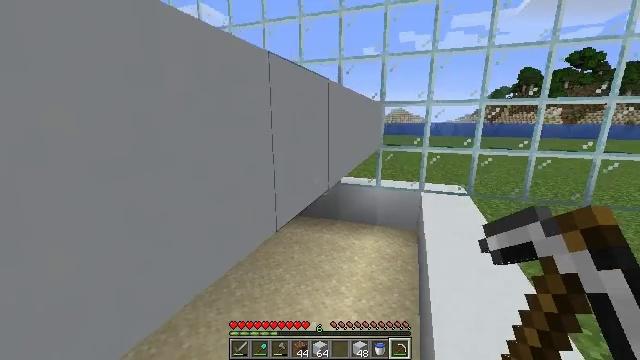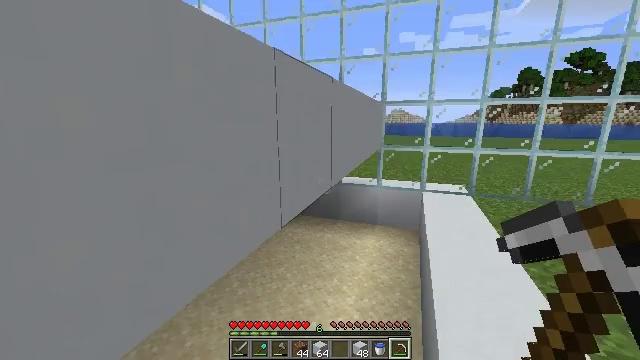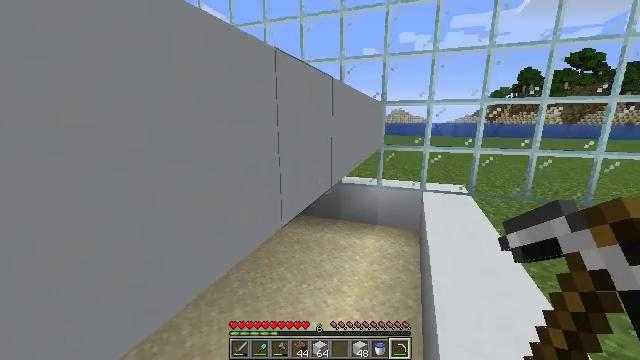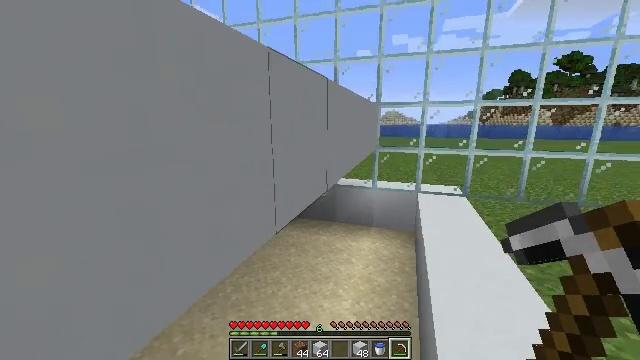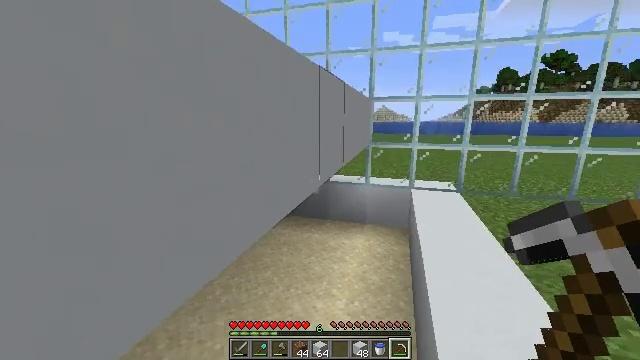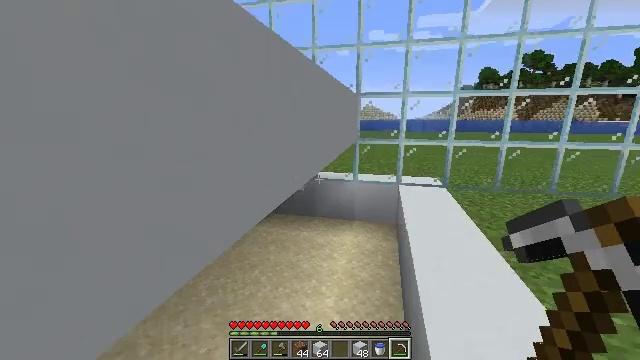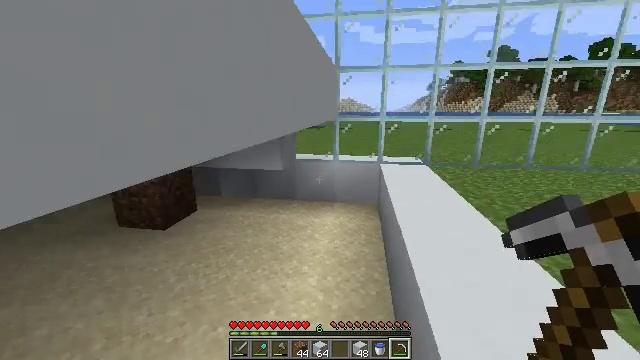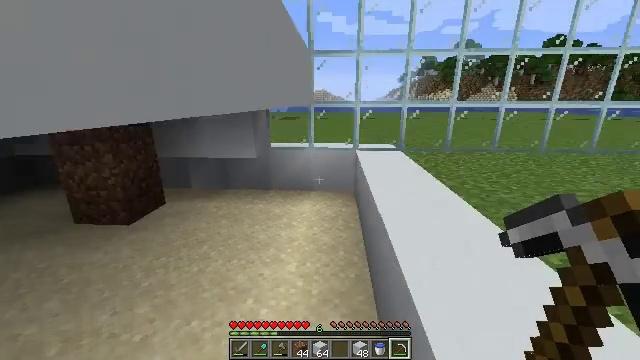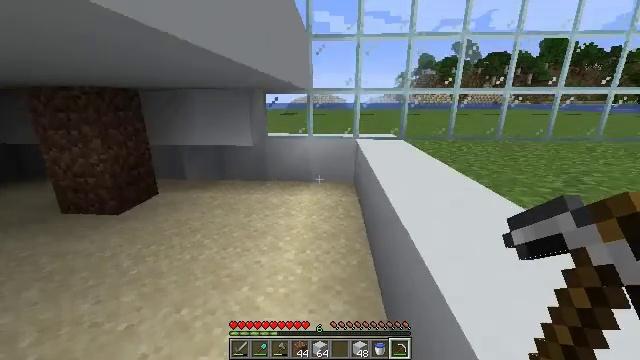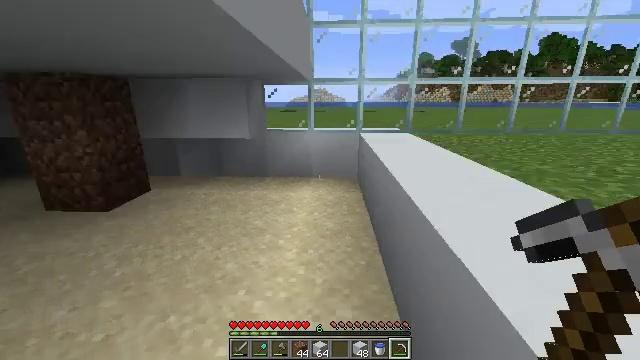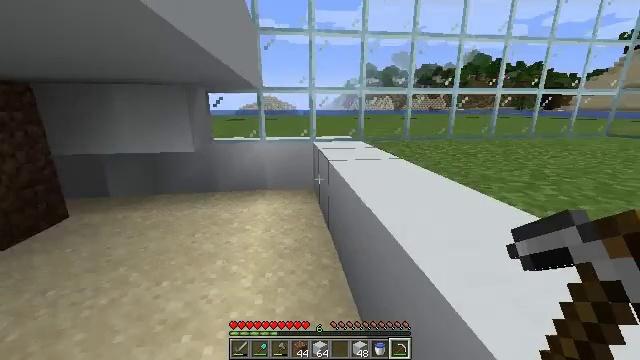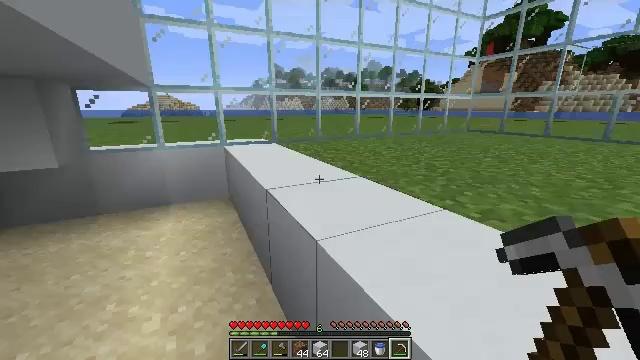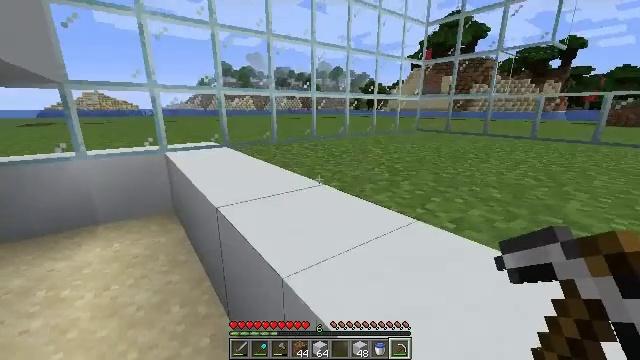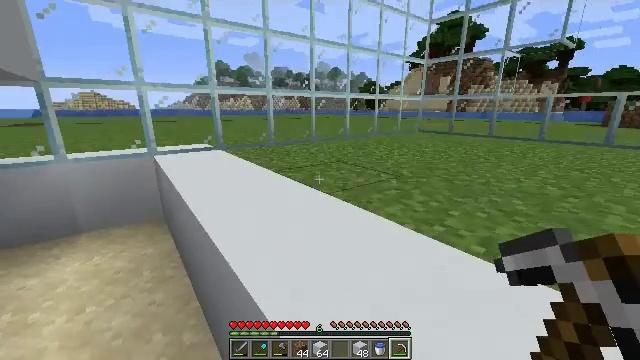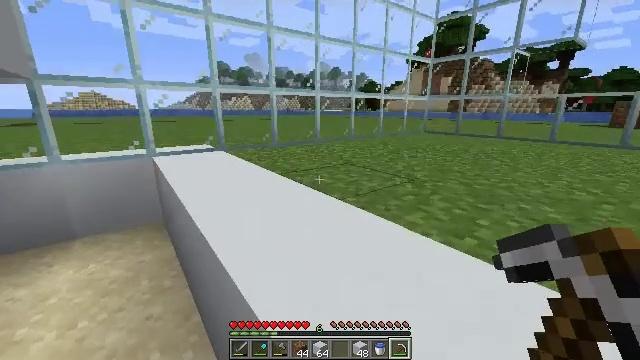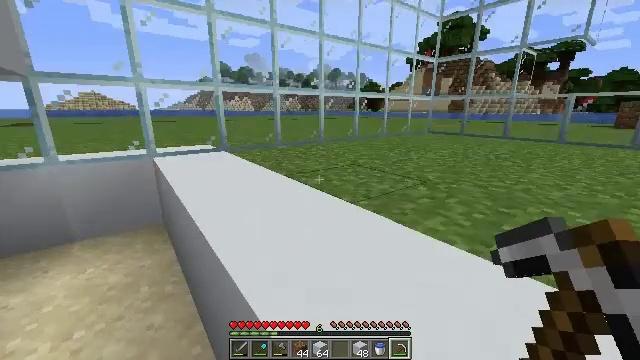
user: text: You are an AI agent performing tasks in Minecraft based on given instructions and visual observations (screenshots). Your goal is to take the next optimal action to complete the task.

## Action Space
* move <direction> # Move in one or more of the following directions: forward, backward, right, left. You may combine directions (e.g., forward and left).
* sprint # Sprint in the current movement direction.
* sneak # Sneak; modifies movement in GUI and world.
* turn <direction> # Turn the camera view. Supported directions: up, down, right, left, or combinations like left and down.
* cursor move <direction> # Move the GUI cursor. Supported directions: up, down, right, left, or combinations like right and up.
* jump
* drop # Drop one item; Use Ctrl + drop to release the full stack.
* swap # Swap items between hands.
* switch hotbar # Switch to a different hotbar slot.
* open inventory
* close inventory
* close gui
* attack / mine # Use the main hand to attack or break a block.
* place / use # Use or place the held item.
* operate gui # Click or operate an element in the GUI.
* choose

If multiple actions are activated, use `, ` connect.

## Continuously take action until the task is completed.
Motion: motion action
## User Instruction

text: Use tools to mine the white concrete.
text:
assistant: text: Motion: no_op
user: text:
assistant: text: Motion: no_op
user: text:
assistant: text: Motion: move forward, turn right
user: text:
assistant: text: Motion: move forward, turn right
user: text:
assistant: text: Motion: move forward, turn right
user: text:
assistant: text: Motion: move forward, turn right and down
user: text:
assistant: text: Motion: move forward, turn right and down
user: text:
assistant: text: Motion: move forward
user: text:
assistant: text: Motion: move forward
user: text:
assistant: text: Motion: move forward, turn right and up
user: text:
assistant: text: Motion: move forward, turn right
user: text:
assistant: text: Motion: move forward, turn right
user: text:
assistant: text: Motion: move forward
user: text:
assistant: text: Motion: move forward
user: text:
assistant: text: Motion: move forward
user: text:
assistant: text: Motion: move forward
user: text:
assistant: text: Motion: move forward, jump
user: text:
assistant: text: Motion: move forward, jump
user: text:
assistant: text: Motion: move forward, jump
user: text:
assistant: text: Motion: move forward, jump
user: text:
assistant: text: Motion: move forward, jump
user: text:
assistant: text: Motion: move forward
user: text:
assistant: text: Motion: move forward
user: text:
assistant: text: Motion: move forward
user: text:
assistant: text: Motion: move forward
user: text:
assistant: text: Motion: move forward
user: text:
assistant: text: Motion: move forward
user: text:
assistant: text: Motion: no_op
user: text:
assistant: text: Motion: move right
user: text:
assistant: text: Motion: move right